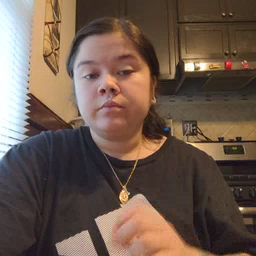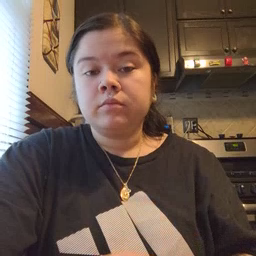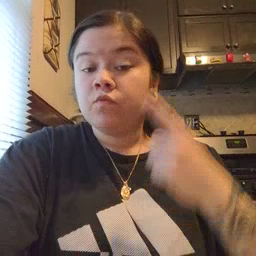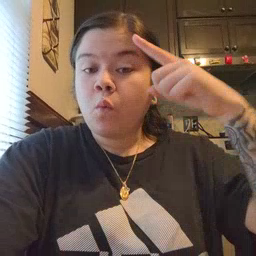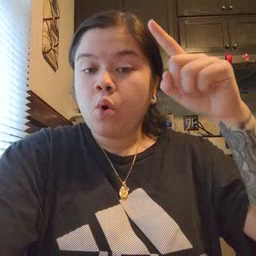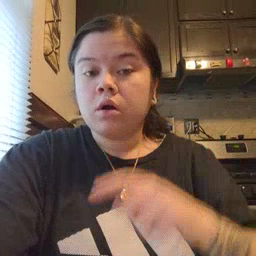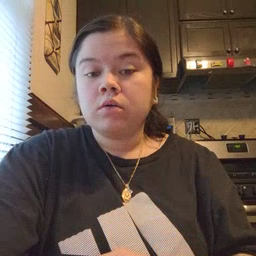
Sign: for